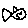
Label: fish